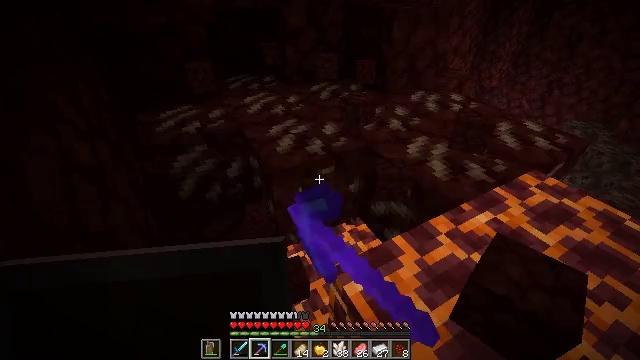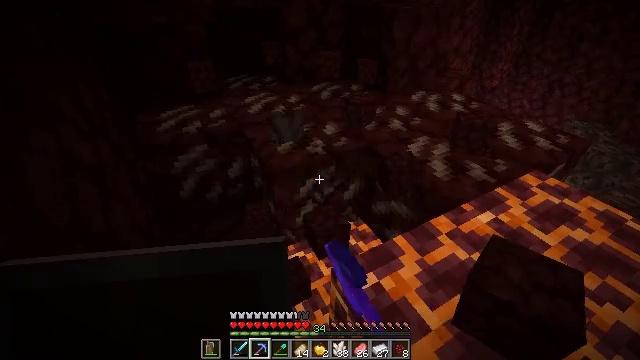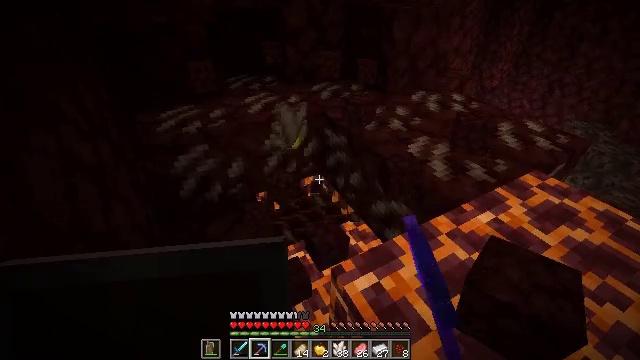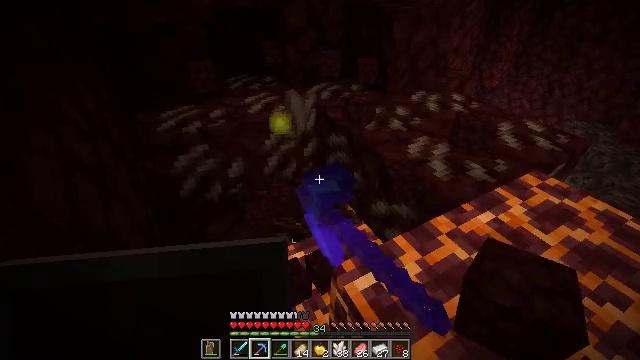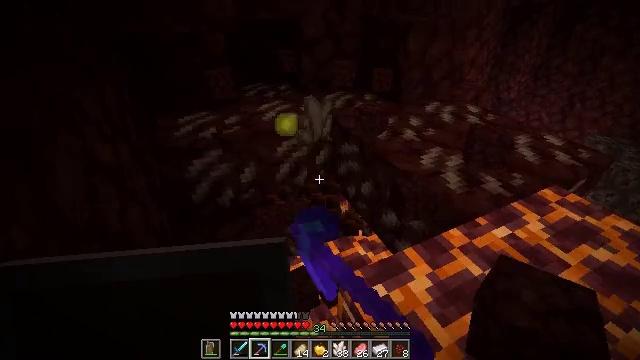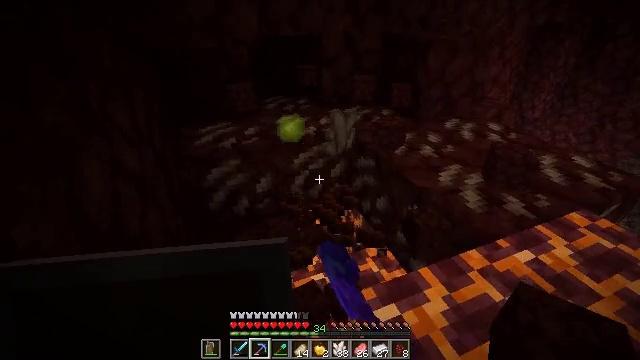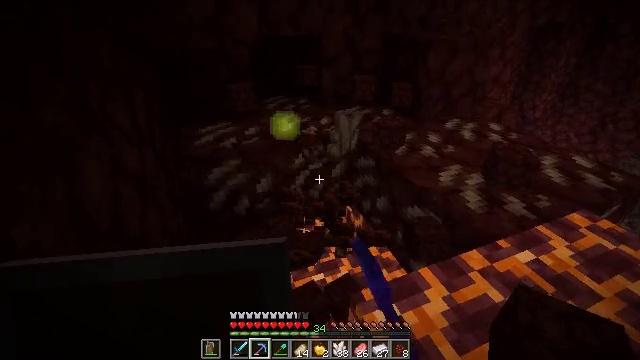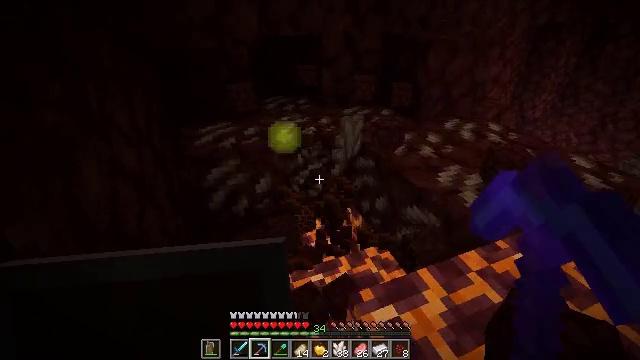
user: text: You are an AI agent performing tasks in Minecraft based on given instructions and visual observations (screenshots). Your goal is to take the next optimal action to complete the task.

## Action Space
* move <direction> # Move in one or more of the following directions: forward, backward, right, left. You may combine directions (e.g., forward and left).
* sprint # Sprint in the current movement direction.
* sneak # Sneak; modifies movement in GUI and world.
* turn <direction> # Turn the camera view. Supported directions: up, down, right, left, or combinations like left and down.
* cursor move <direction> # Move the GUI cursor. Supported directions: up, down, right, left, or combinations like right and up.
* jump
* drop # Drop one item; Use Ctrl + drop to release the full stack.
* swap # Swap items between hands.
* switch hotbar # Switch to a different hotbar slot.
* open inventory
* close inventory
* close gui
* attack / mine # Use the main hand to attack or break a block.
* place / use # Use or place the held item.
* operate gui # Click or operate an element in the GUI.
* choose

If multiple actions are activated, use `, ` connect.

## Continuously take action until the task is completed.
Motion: motion action
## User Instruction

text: Be careful while mining the magma block to avoid taking damage.
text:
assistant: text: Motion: sneak, attack / mine
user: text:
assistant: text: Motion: sneak, attack / mine
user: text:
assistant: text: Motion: sneak, attack / mine
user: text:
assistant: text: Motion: sneak, turn left and up, attack / mine
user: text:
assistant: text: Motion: sneak, turn left and up, attack / mine
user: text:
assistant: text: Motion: move forward, sneak, attack / mine
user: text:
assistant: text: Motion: move forward, sneak, attack / mine
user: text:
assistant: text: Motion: sneak, attack / mine